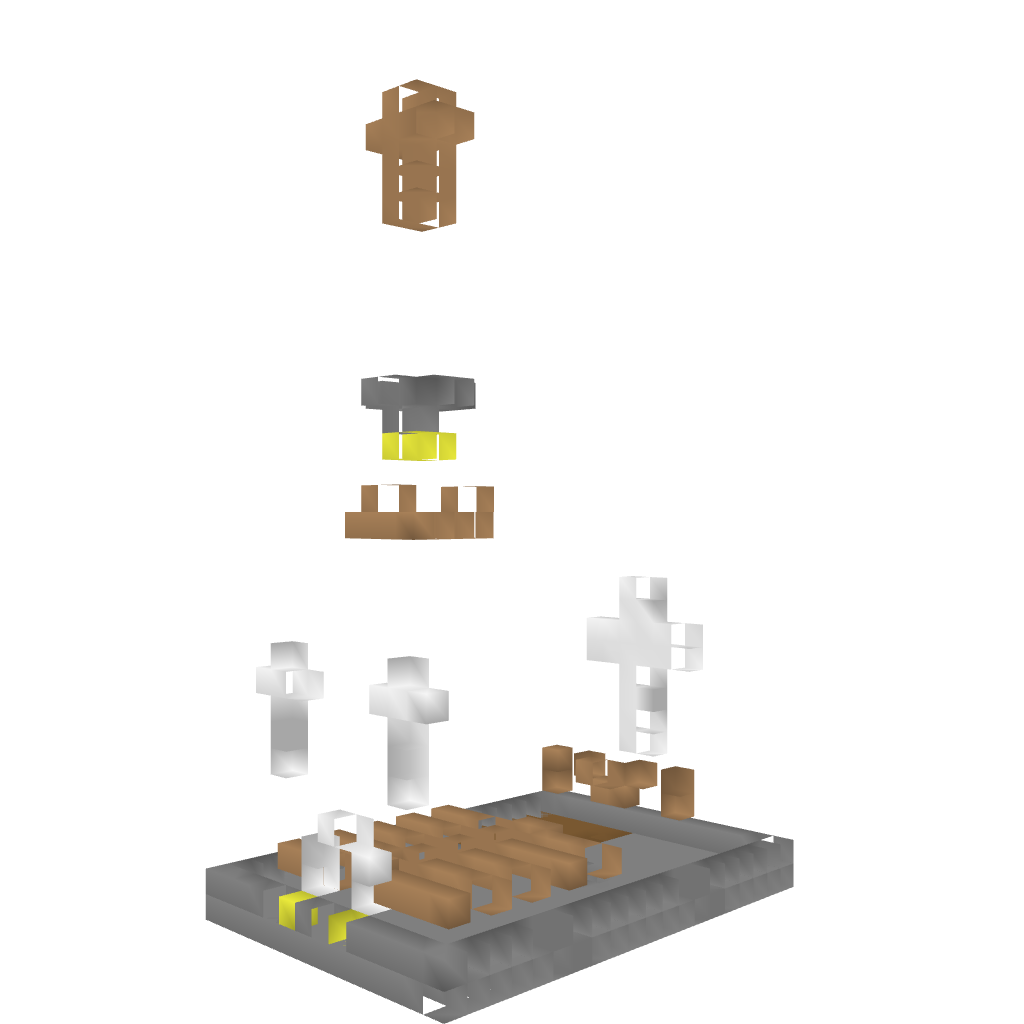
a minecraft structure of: Church bad low quality